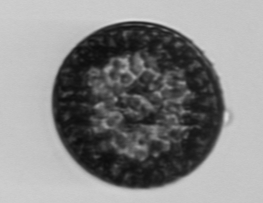
Label: Coscinodiscus